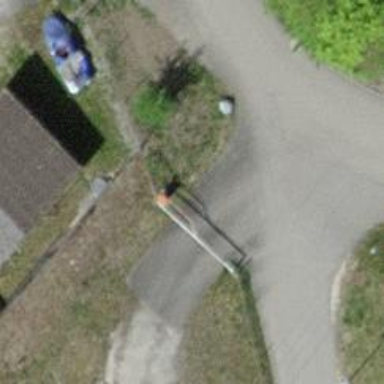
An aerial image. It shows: Gate.